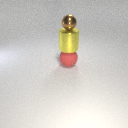
small brown metal sphere above large red rubber sphere